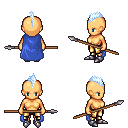
a pixel art fantasy rpg character, female body template, human, tanned skin, blue cape, gold greaves, white cyan mohawk hairstyle, metal boots, spear, four views (front, back, left, right), 2x2 character sprite sheet, small pixel art, hard edges, no anti-aliasing